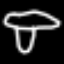
Label: mushroom